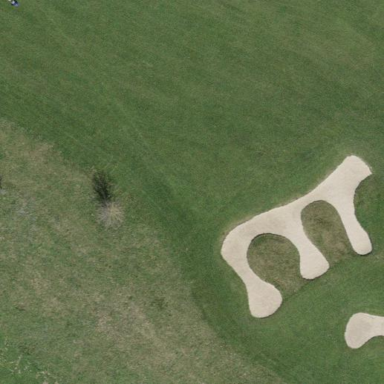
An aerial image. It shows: Golf bunker.